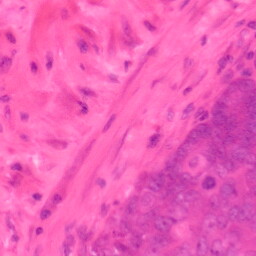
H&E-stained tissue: Colon